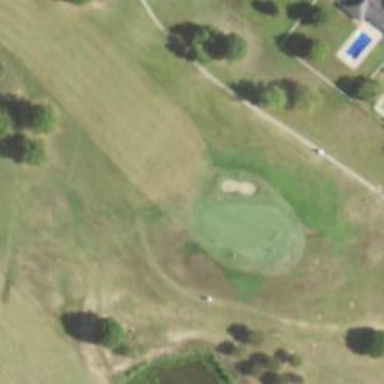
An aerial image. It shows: Golf hole.